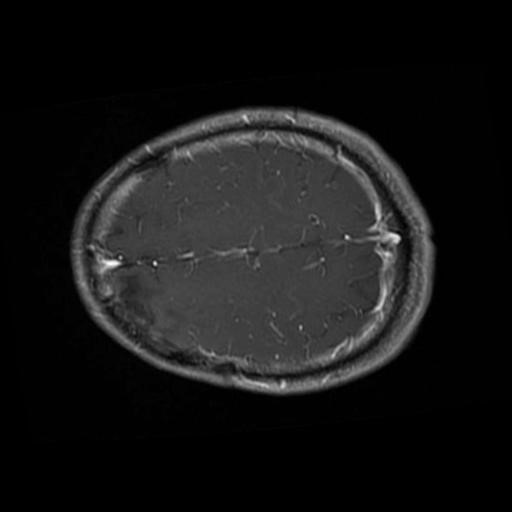
Label: brain_glioma